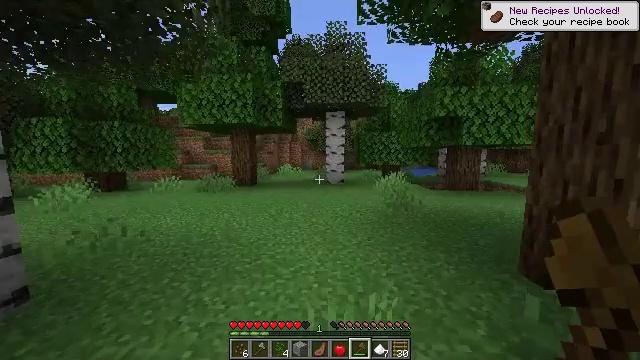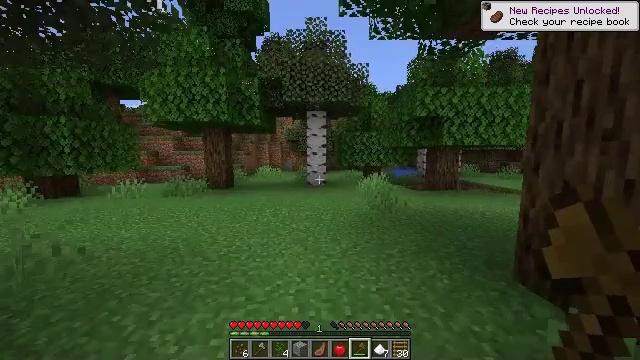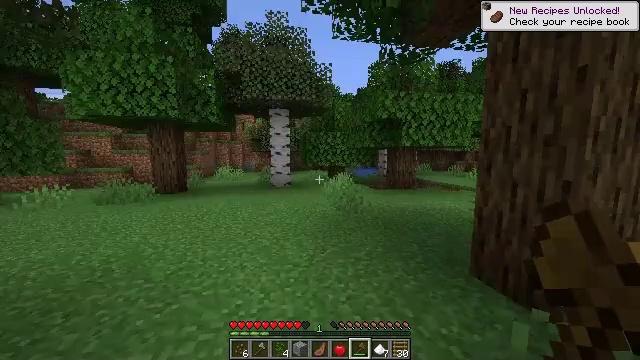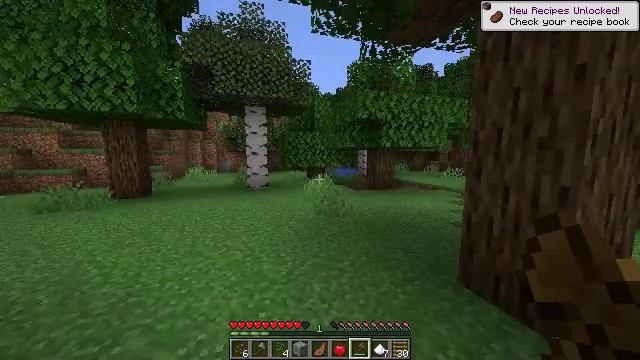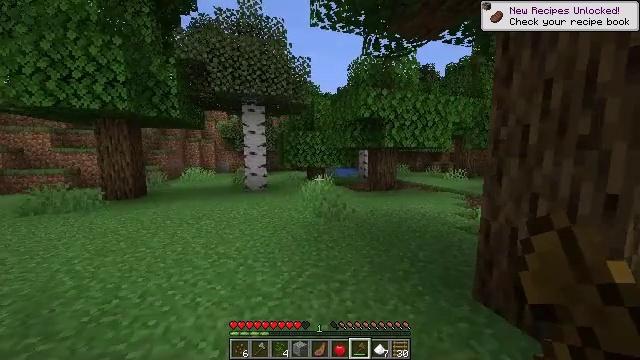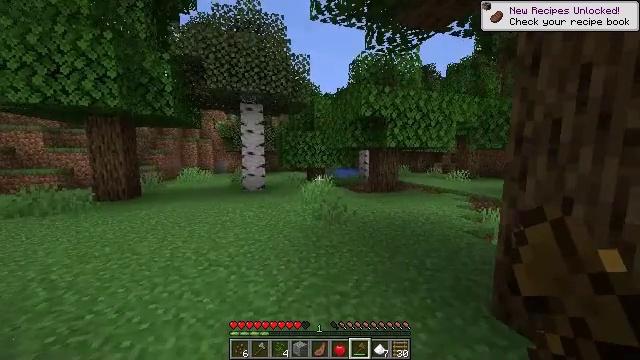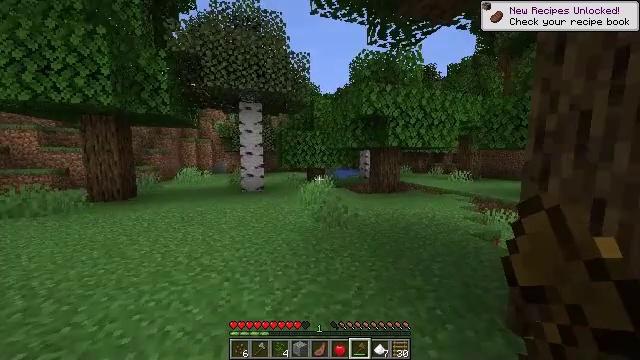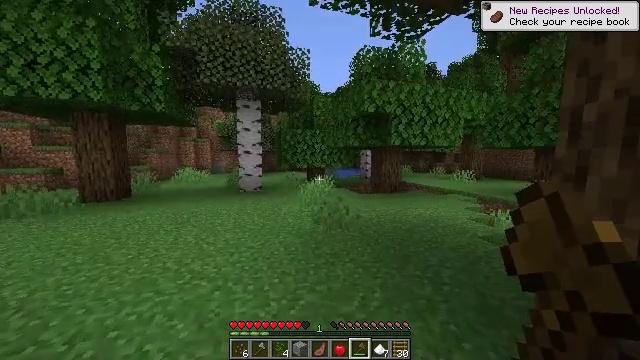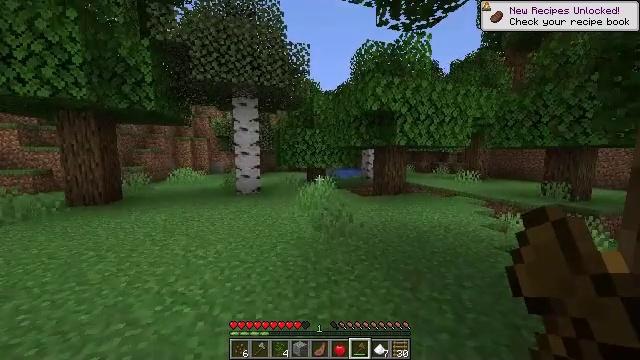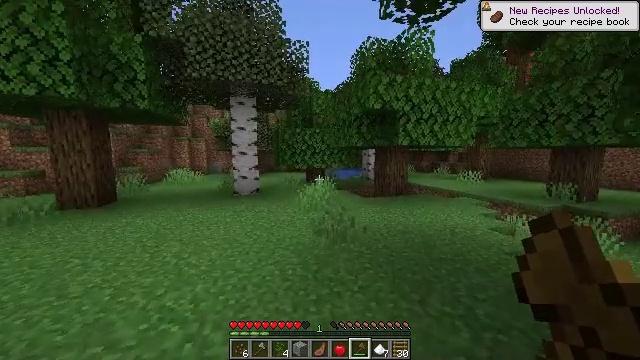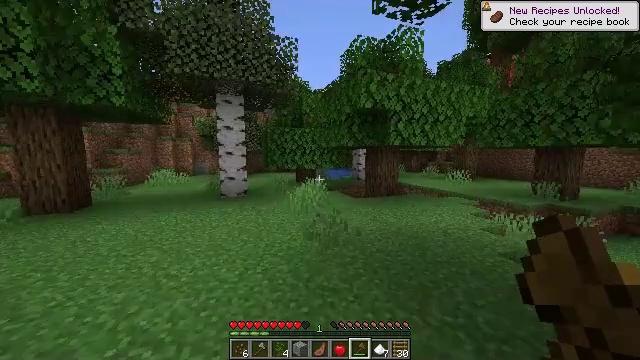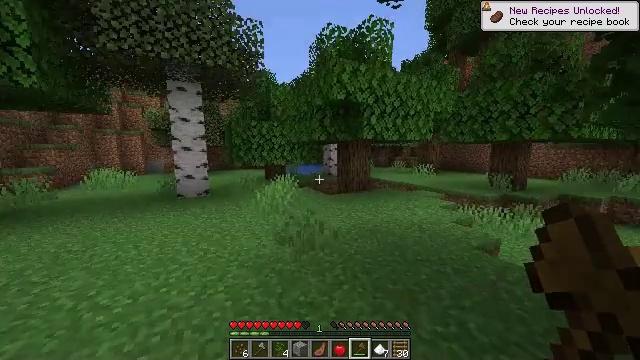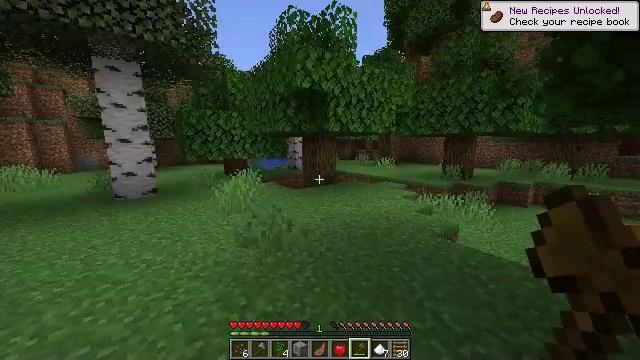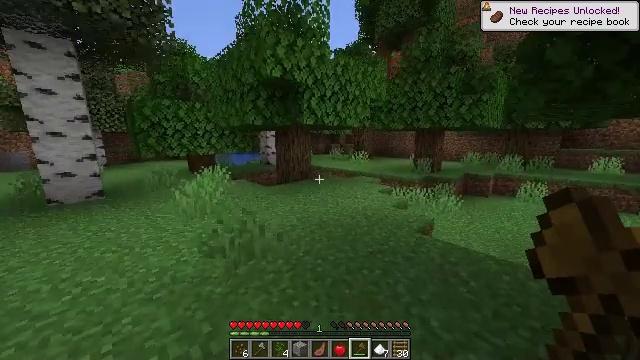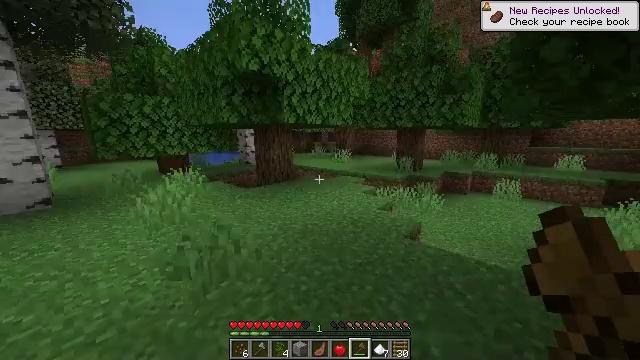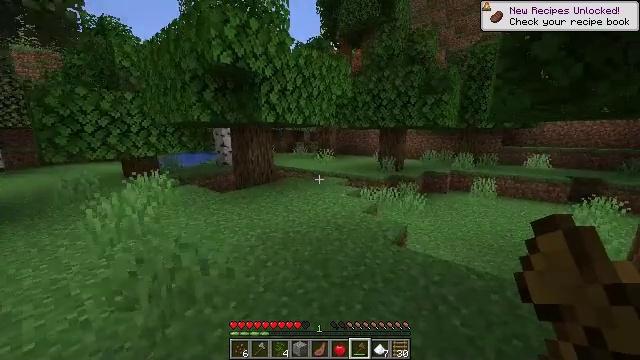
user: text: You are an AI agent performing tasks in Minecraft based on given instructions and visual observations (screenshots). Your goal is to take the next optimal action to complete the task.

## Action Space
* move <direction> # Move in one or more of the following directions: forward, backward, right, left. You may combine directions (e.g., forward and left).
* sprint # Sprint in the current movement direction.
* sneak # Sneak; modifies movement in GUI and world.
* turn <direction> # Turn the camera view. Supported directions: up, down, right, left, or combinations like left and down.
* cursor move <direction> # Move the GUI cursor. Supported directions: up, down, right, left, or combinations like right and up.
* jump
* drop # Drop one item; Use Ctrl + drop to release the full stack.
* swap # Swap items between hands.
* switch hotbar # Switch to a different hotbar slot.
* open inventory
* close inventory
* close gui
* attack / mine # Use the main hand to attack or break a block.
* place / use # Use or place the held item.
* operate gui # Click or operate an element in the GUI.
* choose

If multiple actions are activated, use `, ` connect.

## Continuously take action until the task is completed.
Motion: motion action
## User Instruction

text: Gather a pumpkin block.
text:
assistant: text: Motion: move forward, sprint, turn right
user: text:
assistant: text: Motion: move forward, sprint, turn right
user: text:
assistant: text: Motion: move forward, sprint, turn right
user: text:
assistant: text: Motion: move forward
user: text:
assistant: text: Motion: move forward
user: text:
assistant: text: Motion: move forward
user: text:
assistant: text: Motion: move forward
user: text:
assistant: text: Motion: move forward, sprint
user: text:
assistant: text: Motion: move forward, sprint
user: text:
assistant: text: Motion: move forward, sprint, turn right
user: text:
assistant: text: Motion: move forward, sprint, turn right and down
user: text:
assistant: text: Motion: move forward, sprint, turn right and down
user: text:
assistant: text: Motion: move forward, turn right and down
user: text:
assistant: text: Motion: move forward, turn right
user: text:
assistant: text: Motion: move forward, sprint, turn right
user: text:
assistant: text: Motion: move forward, sprint, turn right and down
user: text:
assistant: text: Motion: move forward, sprint, turn right
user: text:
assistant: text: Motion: move forward, sprint
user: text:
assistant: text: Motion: move forward, turn right
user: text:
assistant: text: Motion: move forward
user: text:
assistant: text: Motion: move forward
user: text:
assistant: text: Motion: move forward, sprint
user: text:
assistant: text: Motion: move forward, sprint, turn left
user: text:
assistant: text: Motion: move forward, sprint, turn left
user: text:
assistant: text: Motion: move forward, sprint, turn left and down
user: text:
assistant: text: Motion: move forward, turn left and down
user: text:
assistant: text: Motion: move forward, turn left
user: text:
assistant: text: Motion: move forward, turn left
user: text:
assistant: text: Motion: move forward
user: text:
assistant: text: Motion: move forward, sprint